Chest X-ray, PA view. Patient: 63 years old, sex M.
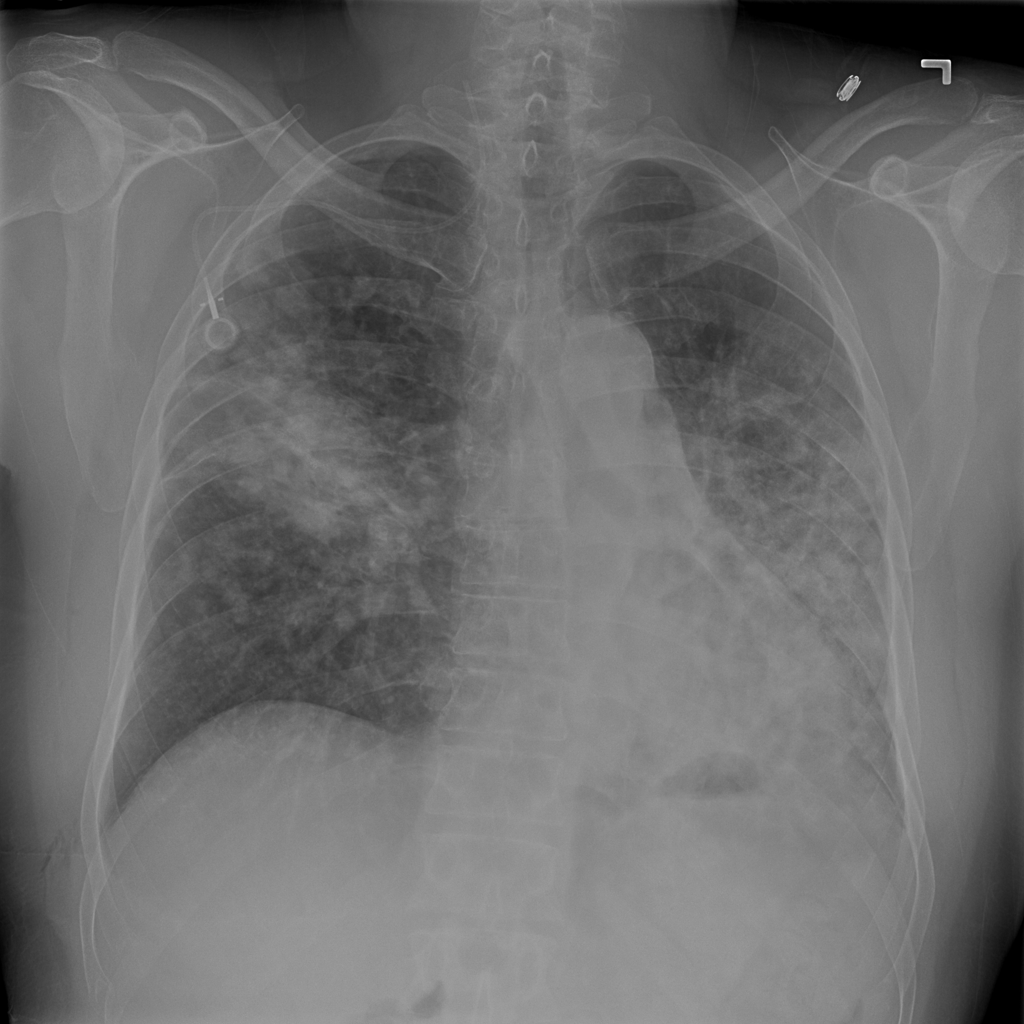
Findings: Mass, Nodule, Pneumothorax